Question: I am working on a SSRS Report where i have to group by the Customer Name.
Dataset will be something like this.
Select Column1, Column2,Column2 from Customer
Group by CustomerName
'''
Expected Report Layout
Customer Name : Jim Mouse
DOB : 12/01/1970
Column1 Column2 Column3
100 DateTwo Some Entry
200 Assignment Entered works
300 Freelance Tesing
Customer Name : Sendil P
DOB : 12/01/1990
Column1 Column2 Column3
100 work hard SSRS
200 Test Zone Earth world
'''
Issue, i am facing. By placing List, on every row of record, i am getting same customer name, DOB is repeated.
'''
Current Output
Customer Name : Jim Mouse
DOB : 12/01/1970
Column1 Column2 Column3
100 DateTwo Some Entry
Customer Name : Jim Mouse
DOB : 12/01/1970
Column1 Column2 Column3
200 Assignment Entered works
Customer Name : Jim Mouse
DOB : 12/01/1970
Column1 Column2 Column3
300 Freelance Tesing
'''
On following IAN steps, I attached the Image of current output.

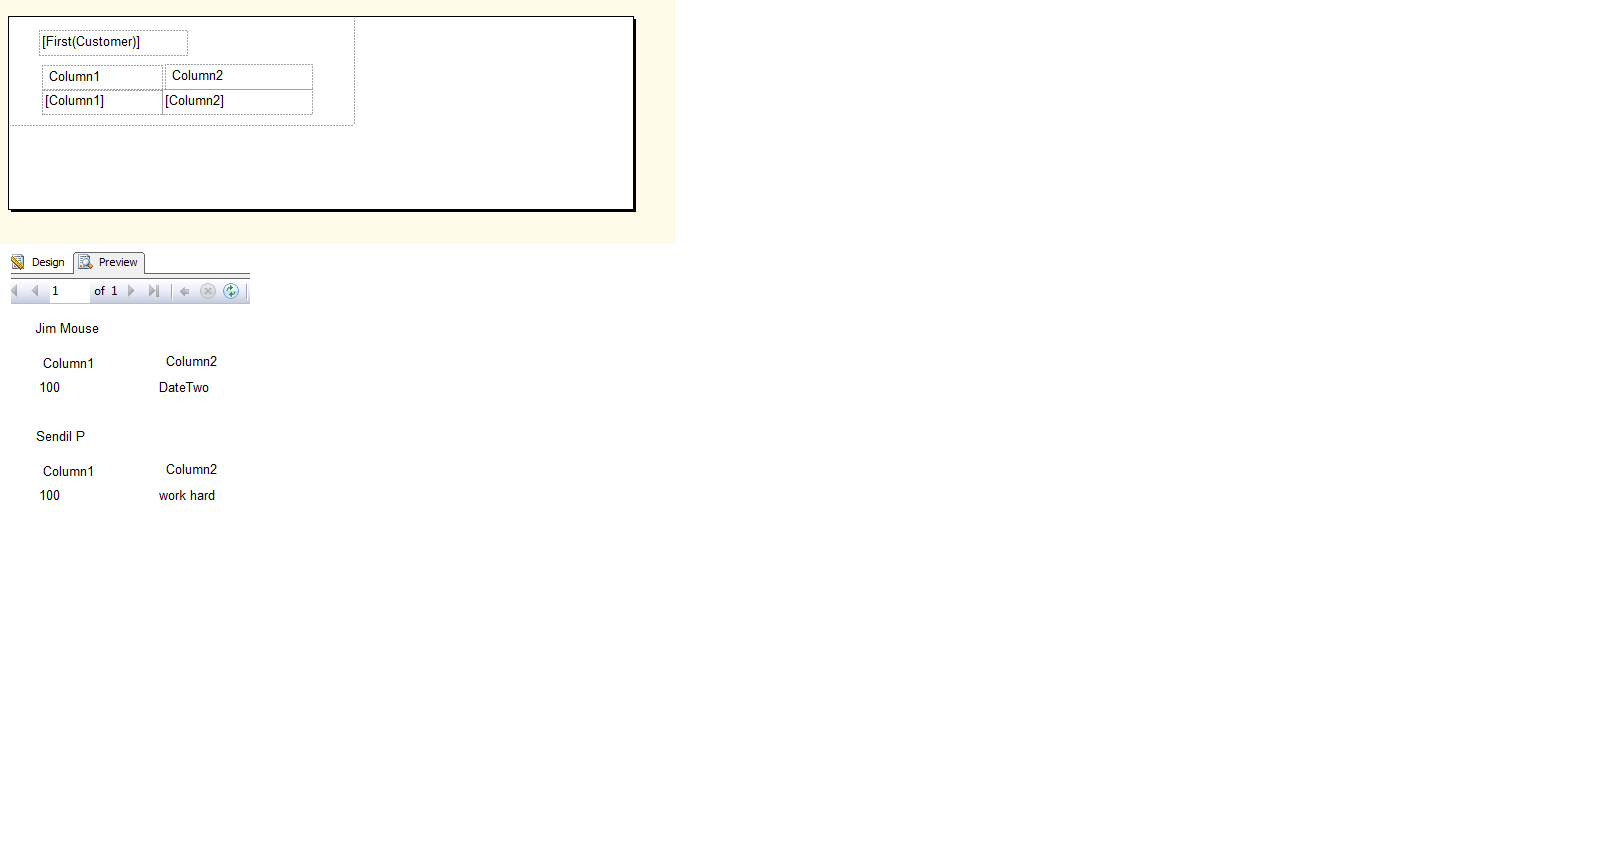
Answer: As you have seen, by default a List will repeat for each row in the Dataset.
With a version of your data:

I have created a blank report with a List:

Note the three dotted lines in the List item and the Details group, indicating there is no grouping item. We want to change this to group on 'Customer':

After apply this change you can see the List and group have changed:

Now this item will repeat for each 'Customer', not each row. We can now add in the text box for 'Customer', which will show once per group, and a table, which will display all rows for that 'Customer':

Which works as required:

You can add page breaks to the group if required.